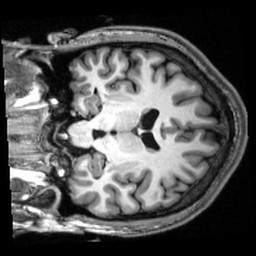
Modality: T1w
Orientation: coronal
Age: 21
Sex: male
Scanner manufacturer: siemens
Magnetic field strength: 3 T
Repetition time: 2.53 s
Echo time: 0.00339 s